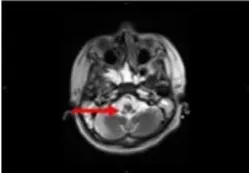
(A-E) Axial and sagittal T2-weighted MRI at 7 months following hospitalization revealed hyperintensities in the bilateral thalamus (arrow in A), tegmental area of the midbrain (arrow in B), pons (arrow in C), medulla (arrow in D), and the cervical and thoracic spinal cord (new lesions, hollow arrow in E). The previously identified lesions had decreased in size because of atrophy.
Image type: radiology (mri)